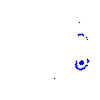
Particle: pion